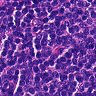
Metastatic tissue present: no